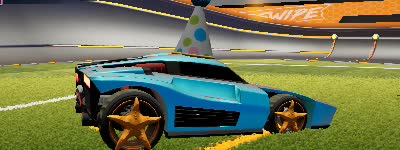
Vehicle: breakout